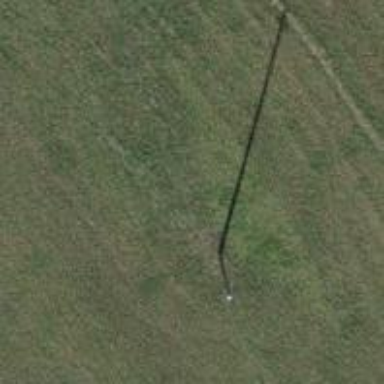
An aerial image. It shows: Minor power line.